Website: ulta-beauty
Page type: address-validator
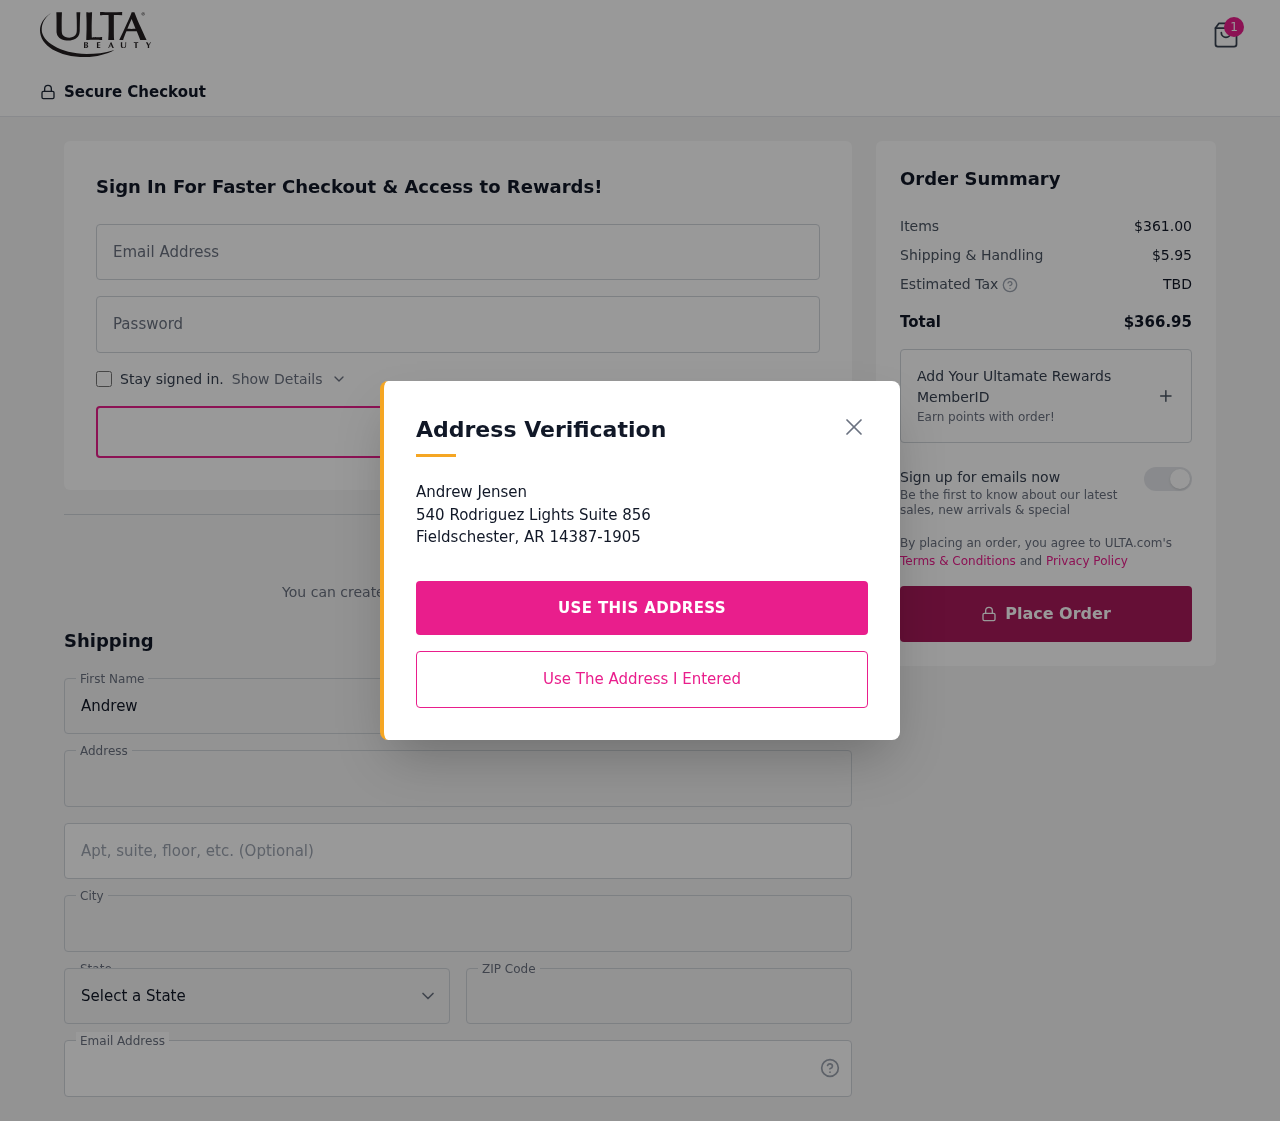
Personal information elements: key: PII_CITY
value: Fieldschester
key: PII_EMAIL
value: andrew_jensen@hotmail.com
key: PII_FIRSTNAME
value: Andrew
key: PII_LASTNAME
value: Jensen
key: PII_POSTCODE
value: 14387
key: PII_STATE_ABBR
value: AR
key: PII_STREET
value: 540 Rodriguez Lights Suite 856
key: PII_STREET2
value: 540 Rodriguez Lights Suite 856
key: PII_STREET2
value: Apt. 823
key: PII_FULLNAME2
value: Andrew Jensen
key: PII_CITY2
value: Fieldschester
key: PII_STATE_ABBR2
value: AR
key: PII_POSTCODE_FULL
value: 14387
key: PII_POSTCODE_EXT
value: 1905
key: PII_POSTCODE_NUMERIC
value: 14387
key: PII_POSTCODE_EXT_NUMERIC
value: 1905
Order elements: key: ORDER_NUM_ITEMS
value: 1
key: ORDER_SUBTOTAL
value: $361.00
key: ORDER_SHIPPING_COST
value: $5.95
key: ORDER_TOTAL
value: $366.95